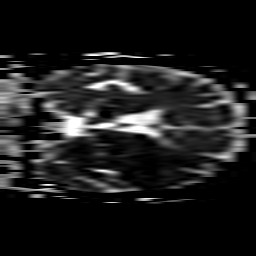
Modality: ADC
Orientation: coronal
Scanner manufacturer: philips
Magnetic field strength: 3 T
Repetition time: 3.135 s
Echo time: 0.076 s